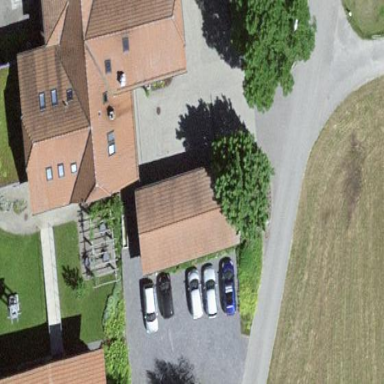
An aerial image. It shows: View of roof of building.